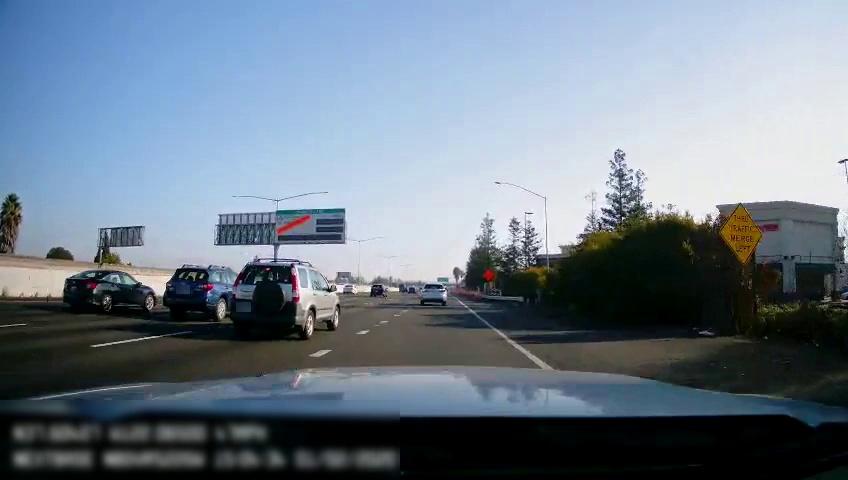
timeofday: Day
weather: Sunny
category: Drivable Space
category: Vehicles | SUV
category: Vehicles | SUV
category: Vehicles | Car
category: Vehicles | Car
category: Vehicles | SUV
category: Vehicles | SUV
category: Vehicles | SUV
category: Vehicles | Car
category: Lanes | Current Lane
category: Lanes | Alternate Lane
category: Lanes | Alternate Lane
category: Lanes | Alternate Lane
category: Lanes | Alternate Lane
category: Traffic | Signs
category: Traffic | Signs
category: Traffic | Signs